Question: I was working with huge lists of prime numbers in Python and was trying to find the position number (as in 2 for the y in this case -> '[x,x,y,x]') of a prime in the list by referencing it elsewhere:
'''
primelist = [104395303, 104395337] #it's a lot longer than that but you get the idea
print([primelist].index(104395303))
'''
I was hoping for this to return 0 - i.e. the position of the '104395303' in the list called but got the error message:
'''
Traceback (most recent call last):
File "<pyshell#6>", line 1, in <module>
print([primelist].index(104395303))
ValueError: 104395303 is not in list
'''
Screenshot for evidence at my troubleshooting attempts.

Why am I receiving this error? What should I do to achieve my desired target other than what I've already tried?
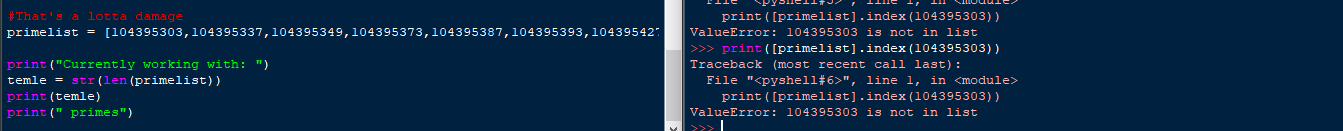
Answer: '''
primelist.index(104395303)
'''
It's already a list. Don't wrap it in another list.